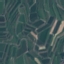
Land use / land cover: PermanentCrop